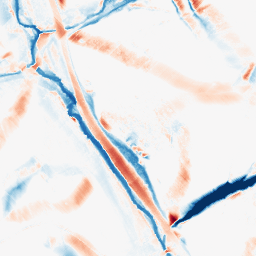
Category: morphological
Decomposition family: morphological_diamond
Decomposition parameters: operation: average
radius: 15
Upsampling method: quadratic
Upsampling parameters: scale: 4
Upsampling scale: 4